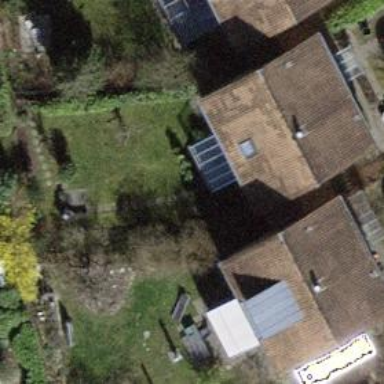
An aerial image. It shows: Building with tile roof.